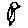
Label: bird